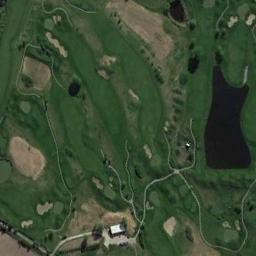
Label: golf_course